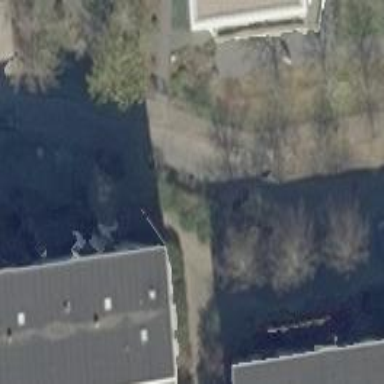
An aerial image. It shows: Sidewalk.